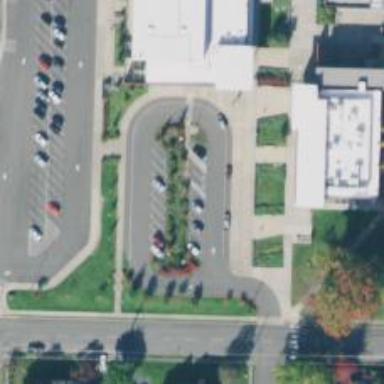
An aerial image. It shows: Parking space.